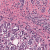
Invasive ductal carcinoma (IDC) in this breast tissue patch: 1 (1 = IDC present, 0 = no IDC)